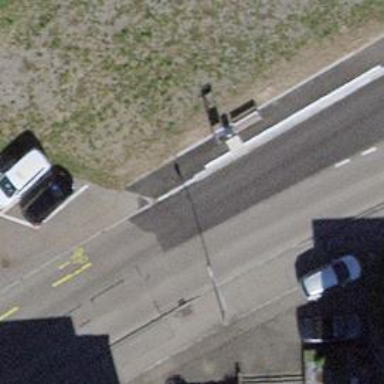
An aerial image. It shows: Bus stop with platform for public transport.